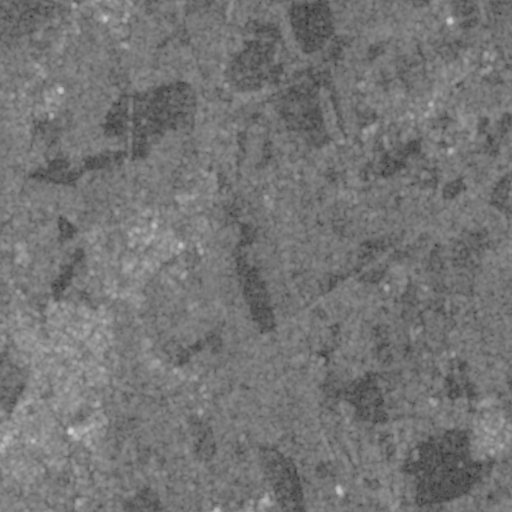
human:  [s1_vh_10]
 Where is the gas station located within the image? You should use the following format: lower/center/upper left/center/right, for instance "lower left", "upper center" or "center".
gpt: The gas station is located in the lower left of the image.
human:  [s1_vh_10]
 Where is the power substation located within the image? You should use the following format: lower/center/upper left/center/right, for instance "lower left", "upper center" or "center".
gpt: The power substation is located in the lower left of the image.
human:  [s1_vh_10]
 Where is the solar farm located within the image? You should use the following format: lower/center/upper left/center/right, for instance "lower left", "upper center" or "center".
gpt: The solar farm is located in the lower left of the image.
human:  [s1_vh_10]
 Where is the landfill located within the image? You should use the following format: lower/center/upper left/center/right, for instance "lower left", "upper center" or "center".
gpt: There is no landfill in the image.

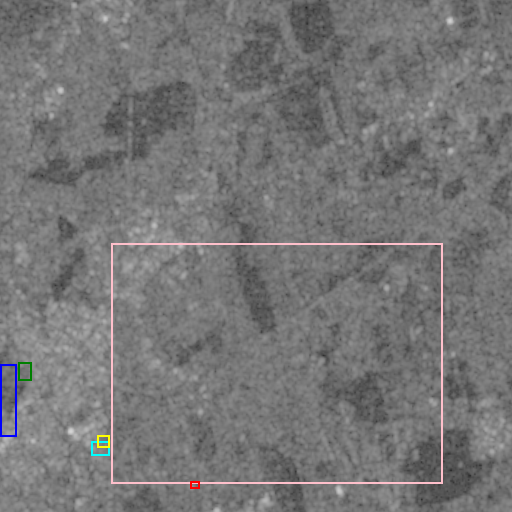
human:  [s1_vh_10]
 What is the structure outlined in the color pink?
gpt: The structure outlined in pink is a crop field.
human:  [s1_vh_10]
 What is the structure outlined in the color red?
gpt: The structure outlined in red is a gas station.
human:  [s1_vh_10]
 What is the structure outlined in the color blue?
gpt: The structure outlined in blue is a park.
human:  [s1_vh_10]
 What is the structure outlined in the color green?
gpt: The structure outlined in green is a parking lot.
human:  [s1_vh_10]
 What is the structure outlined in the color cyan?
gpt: The structure outlined in cyan is a power substation.
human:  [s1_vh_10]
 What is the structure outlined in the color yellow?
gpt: The structure outlined in yellow is a solar farm.
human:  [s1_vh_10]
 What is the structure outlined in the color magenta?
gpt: There is no magenta outline.